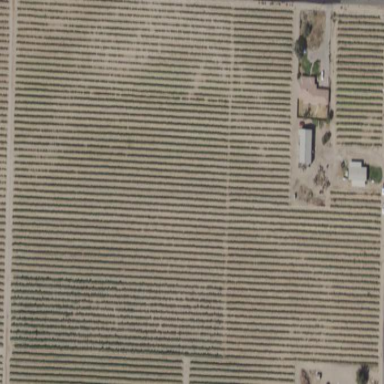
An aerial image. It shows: Beautiful vineyard in the countryside.